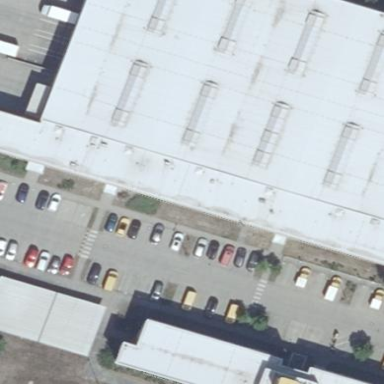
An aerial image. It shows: Industrial building that serves as post depot.